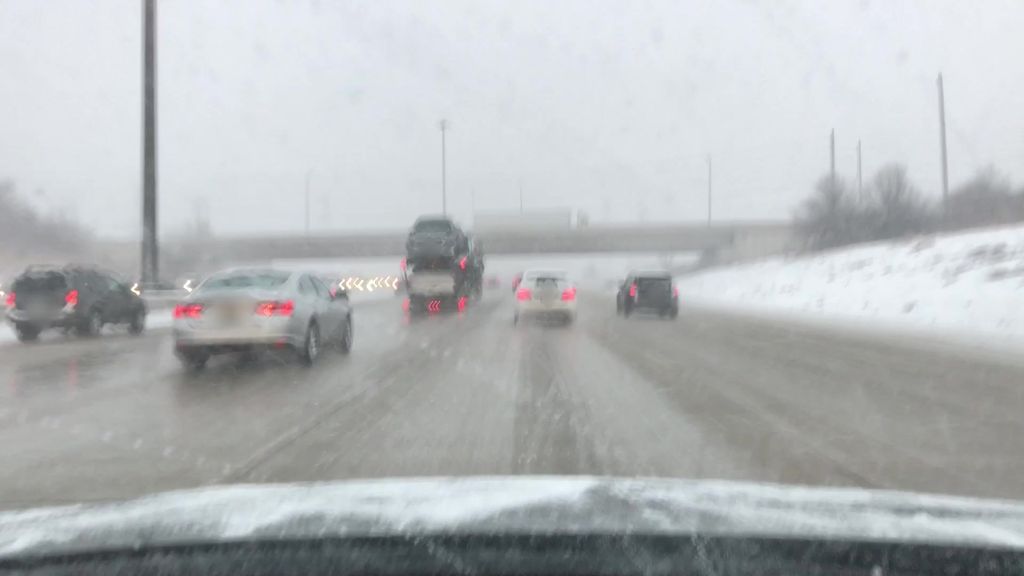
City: toronto